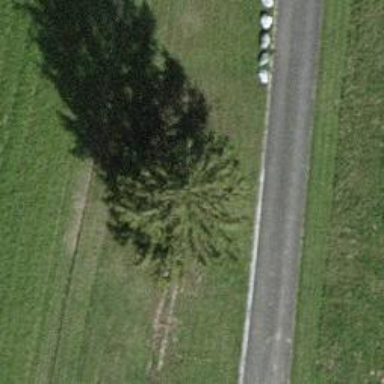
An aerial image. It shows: Needle-leaved tree in its natural environment.